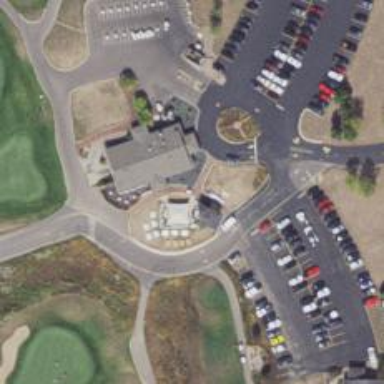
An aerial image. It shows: Path designated for golf carts.